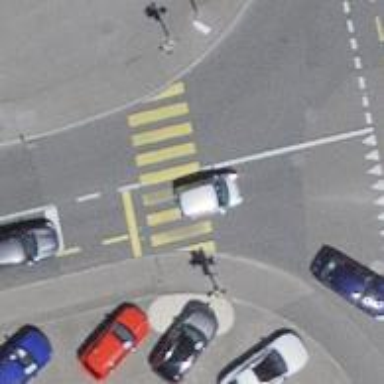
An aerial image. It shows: Crossing with traffic signals.